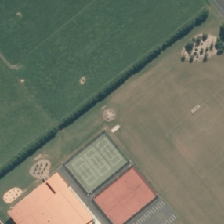
Land cover: urban_build_up